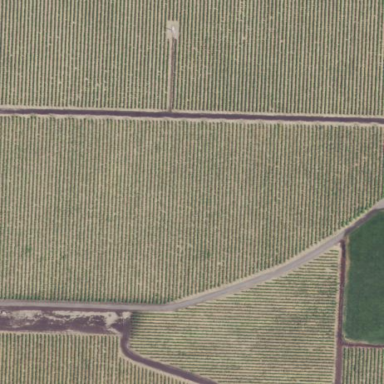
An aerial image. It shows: Vineyard where grapes are grown.